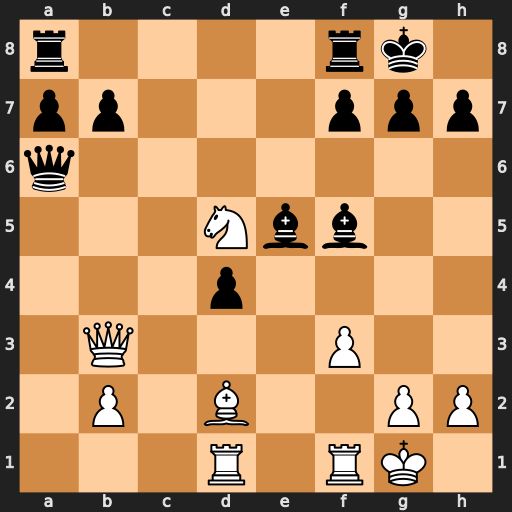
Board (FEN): r4rk1/pp3ppp/q7/3Nbb2/3p4/1Q3P2/1P1B2PP/3R1RK1
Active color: w
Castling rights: -
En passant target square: -
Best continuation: Ne7+ Kh8 Nxf5